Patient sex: M
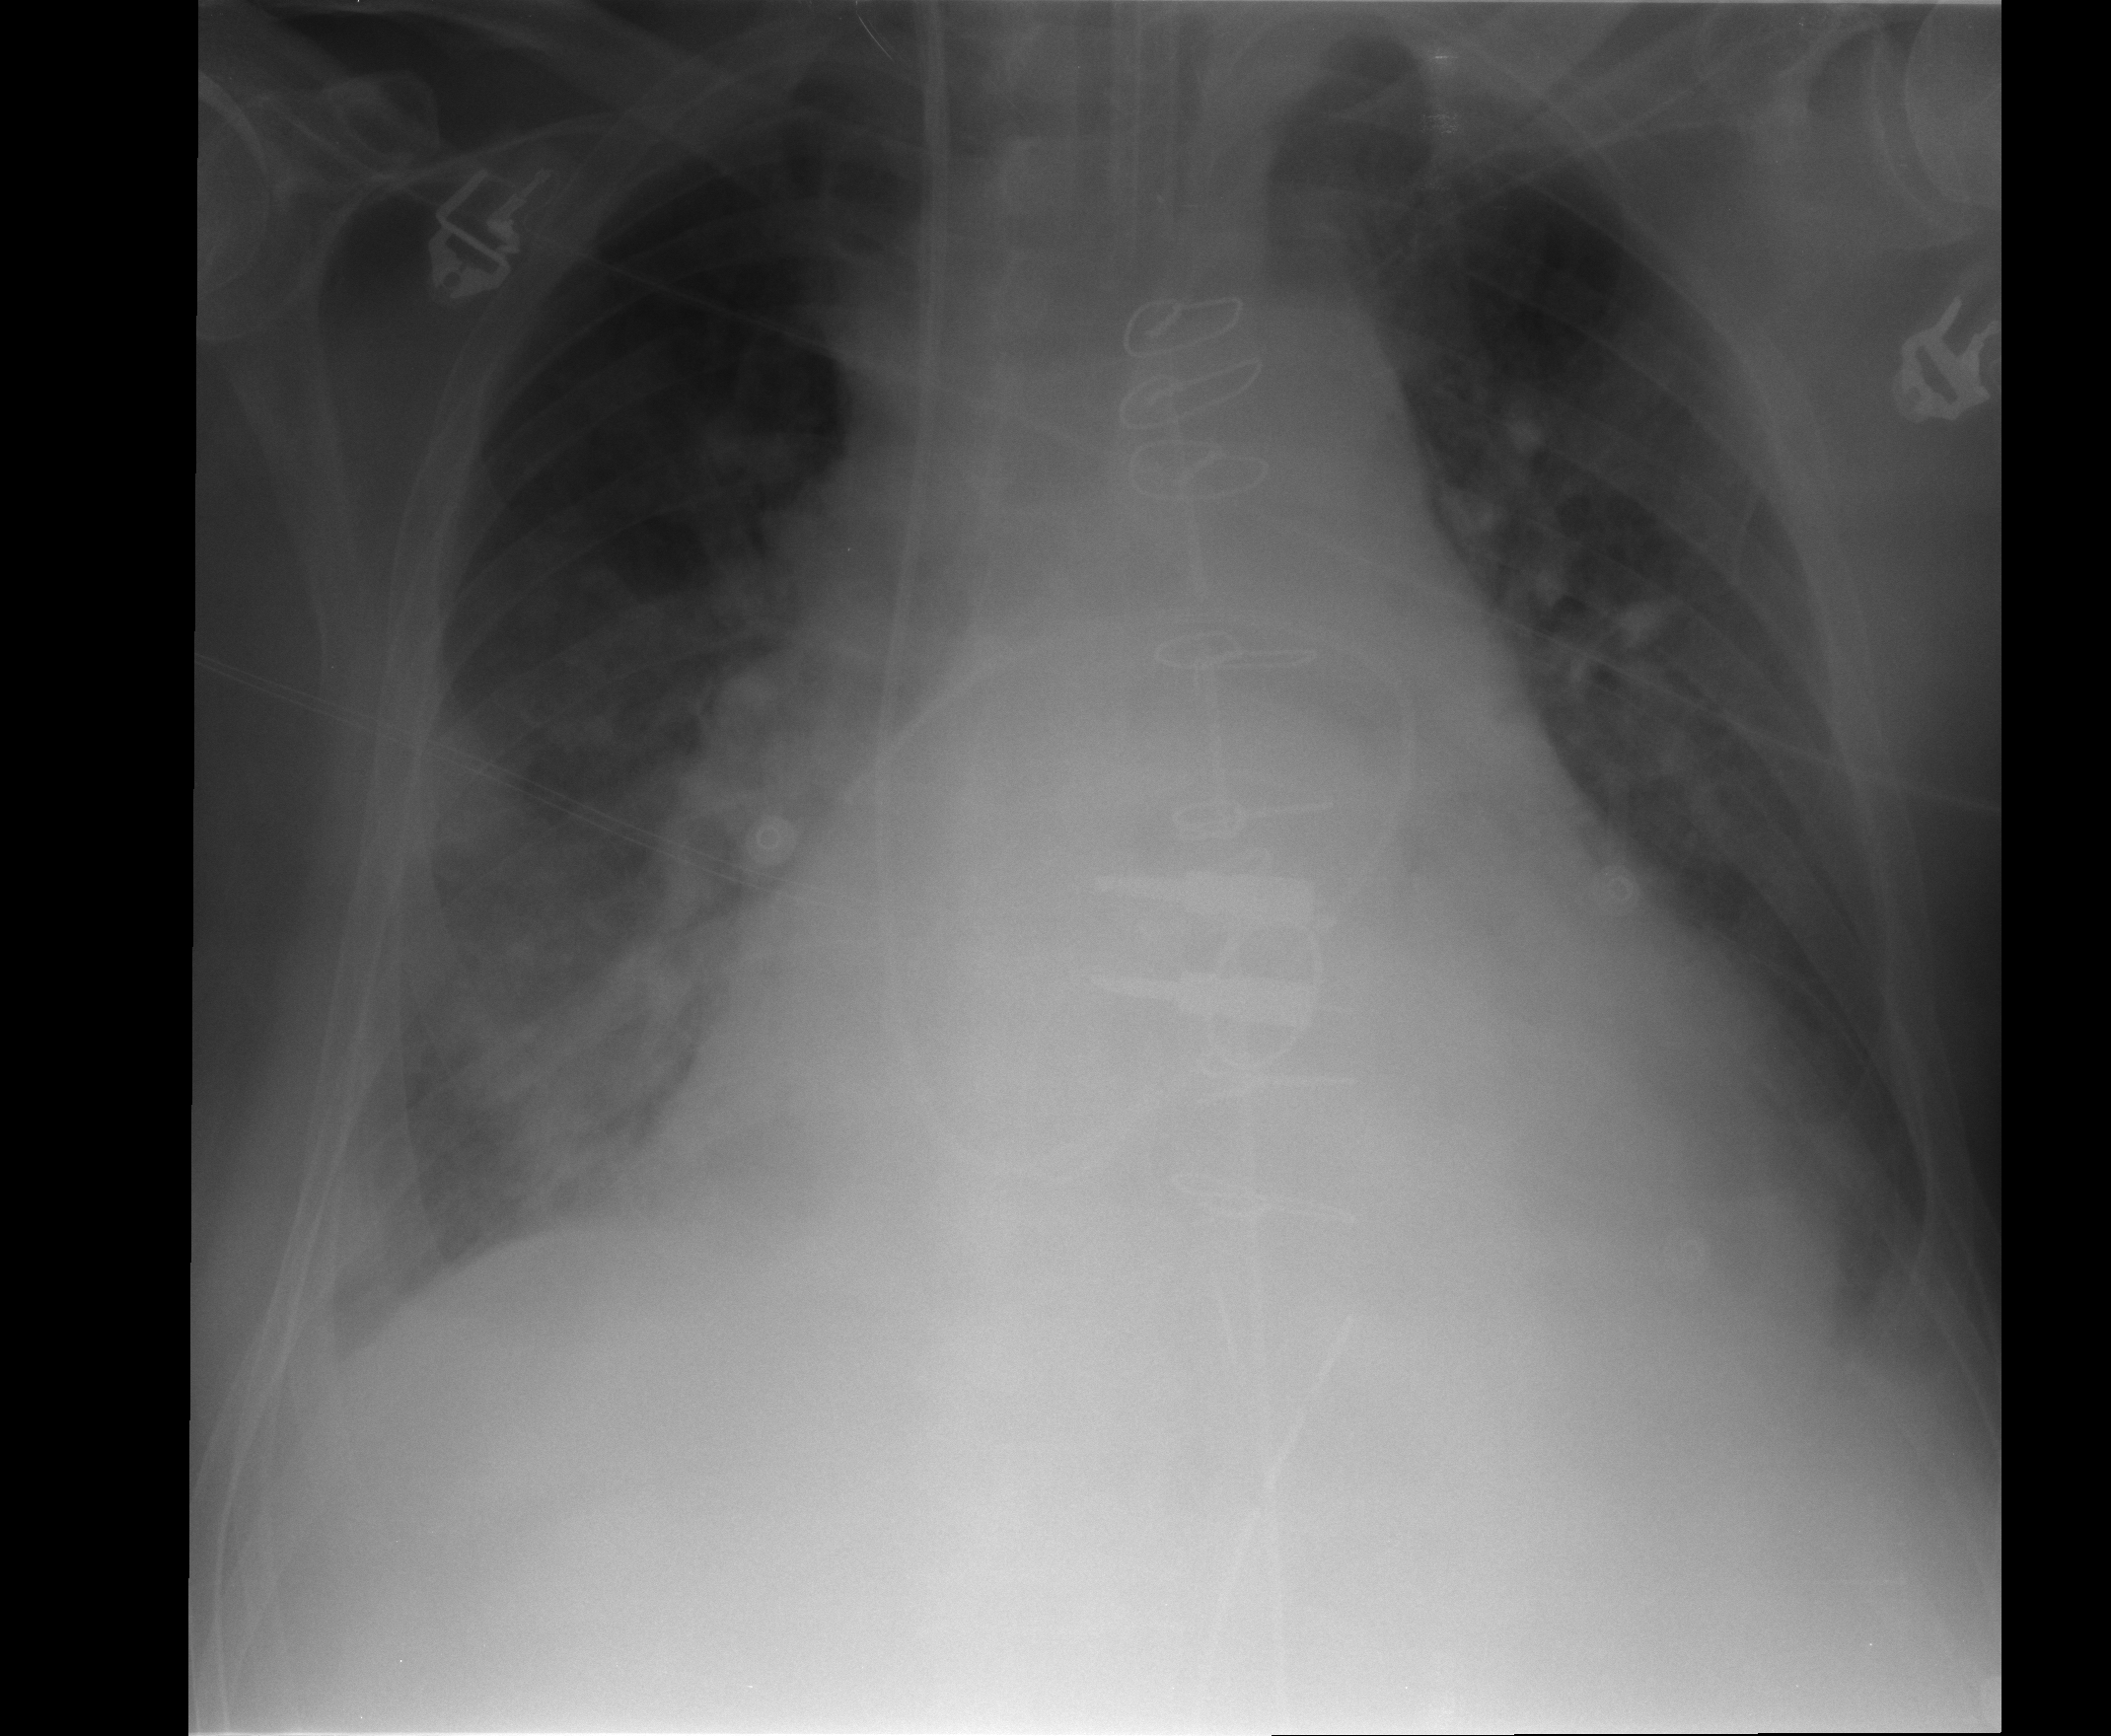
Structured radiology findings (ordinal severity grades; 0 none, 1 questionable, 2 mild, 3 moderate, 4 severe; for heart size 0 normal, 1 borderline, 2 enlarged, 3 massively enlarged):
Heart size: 3
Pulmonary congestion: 2
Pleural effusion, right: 2
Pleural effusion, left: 2
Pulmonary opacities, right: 3
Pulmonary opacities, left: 2
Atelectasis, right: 3
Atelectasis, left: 2